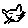
Label: cat